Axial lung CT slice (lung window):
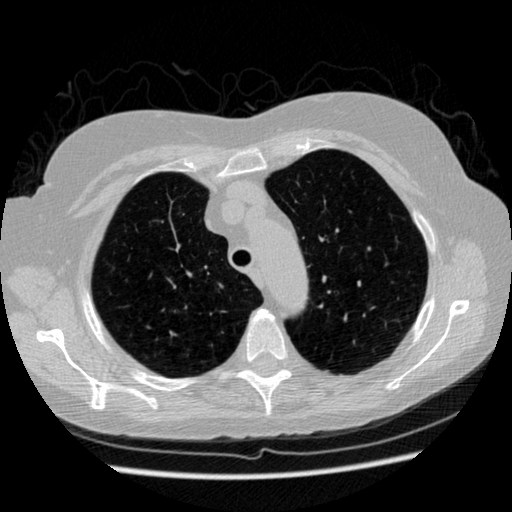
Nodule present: no